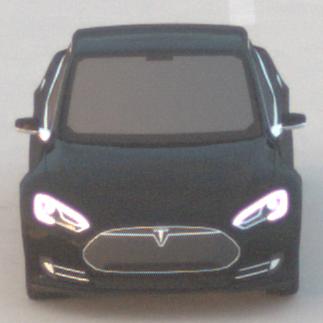
Make: Tesla
Model: Model S 60
Detailed model: Model S
Model produced from: 2013/10
Model produced until: 2014/10
Doors: 5
Color: black
Road condition: dry road
Daytime: sunrise or sunset
Contrast: low contrast